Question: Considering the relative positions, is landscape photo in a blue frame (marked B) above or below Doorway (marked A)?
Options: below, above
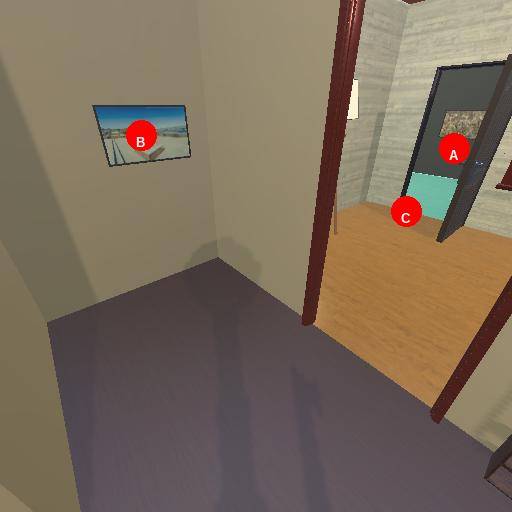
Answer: below